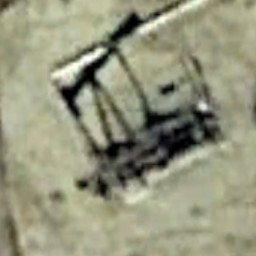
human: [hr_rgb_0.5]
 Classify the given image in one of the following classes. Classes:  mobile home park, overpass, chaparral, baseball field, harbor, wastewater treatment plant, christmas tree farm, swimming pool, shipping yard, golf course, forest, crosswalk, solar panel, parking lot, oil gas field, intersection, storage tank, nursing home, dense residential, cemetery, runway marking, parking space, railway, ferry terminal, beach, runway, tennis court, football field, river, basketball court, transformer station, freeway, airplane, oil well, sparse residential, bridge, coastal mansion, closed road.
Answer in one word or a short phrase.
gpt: oil well